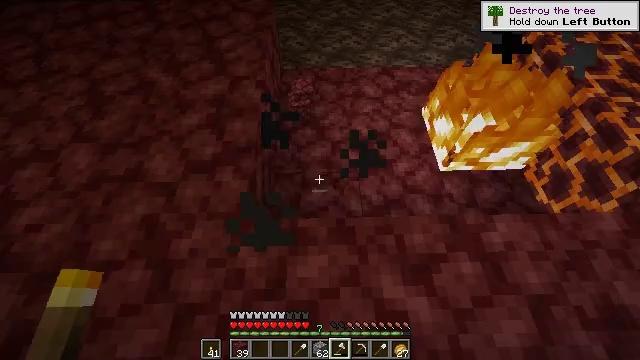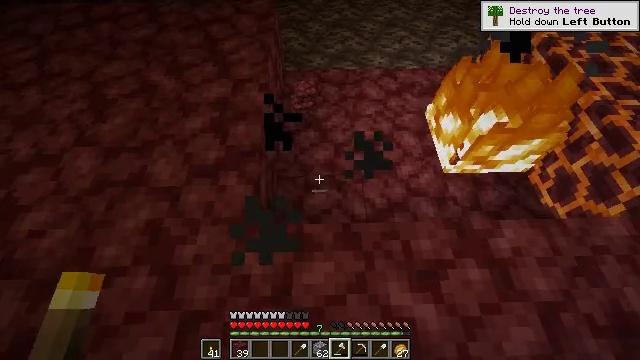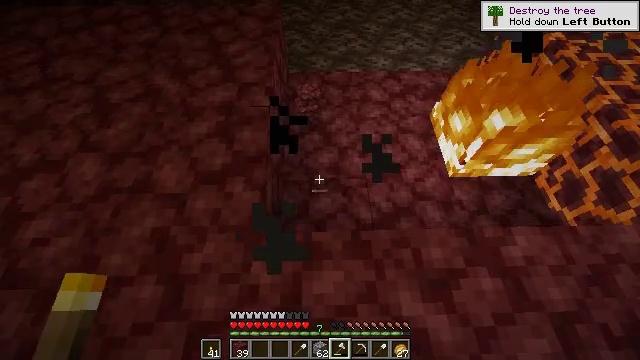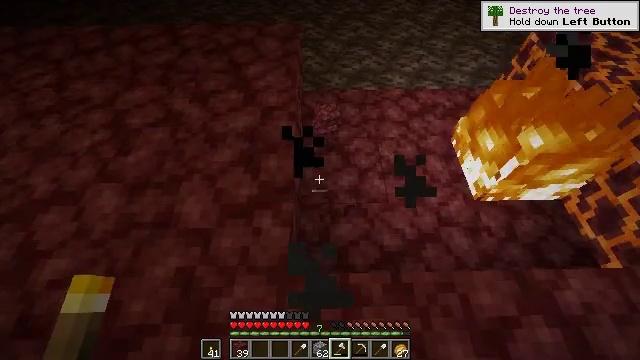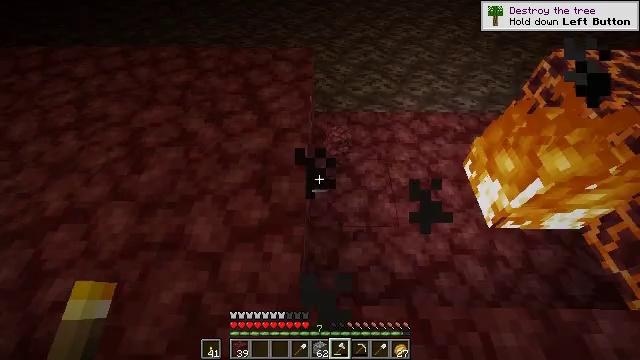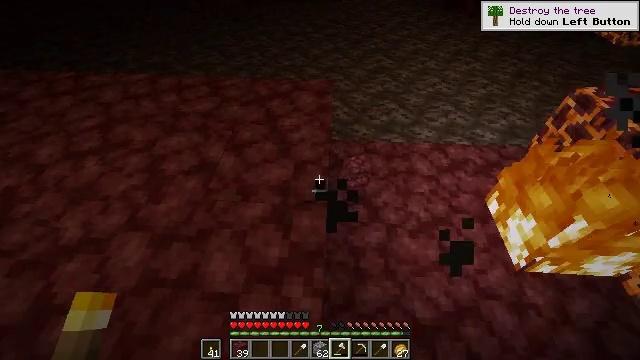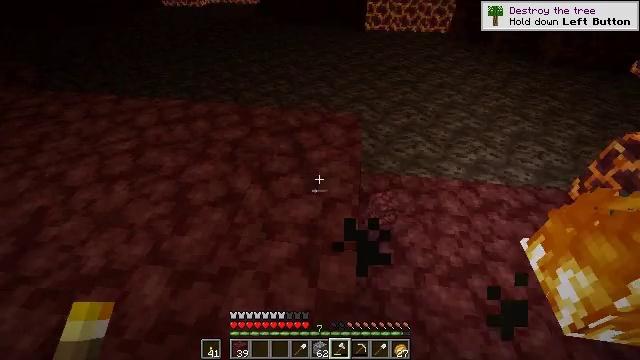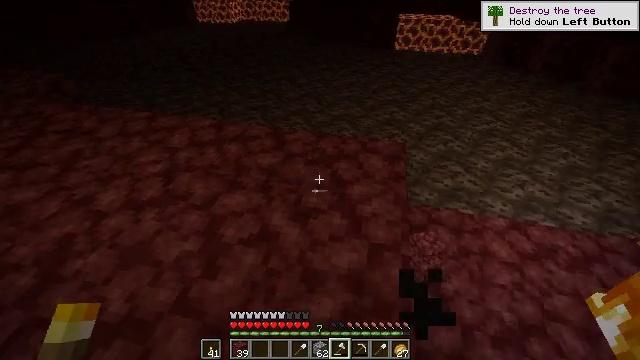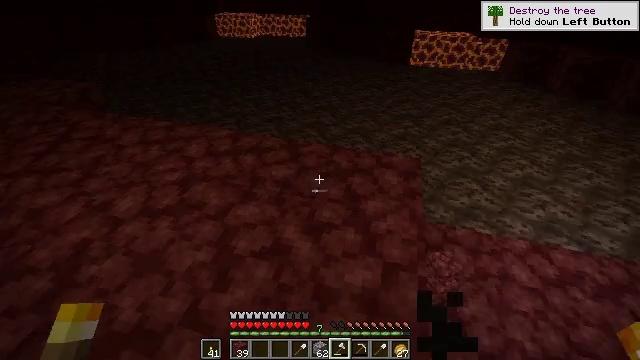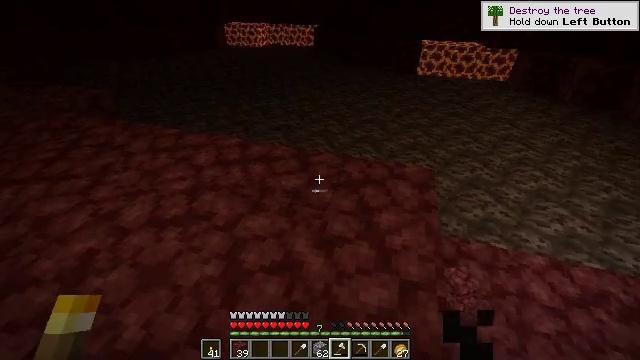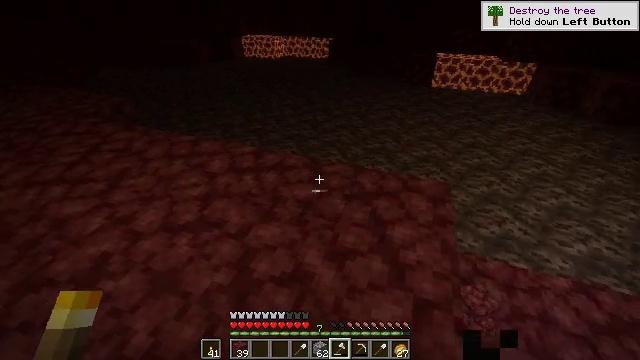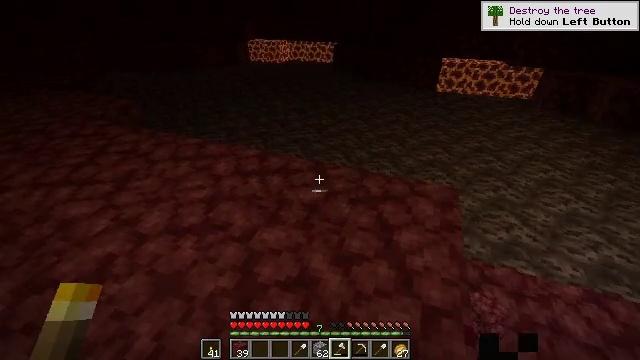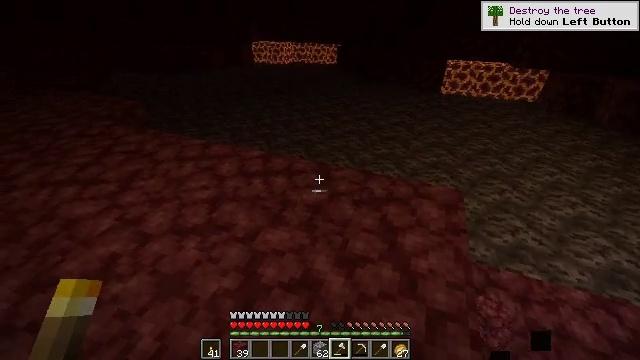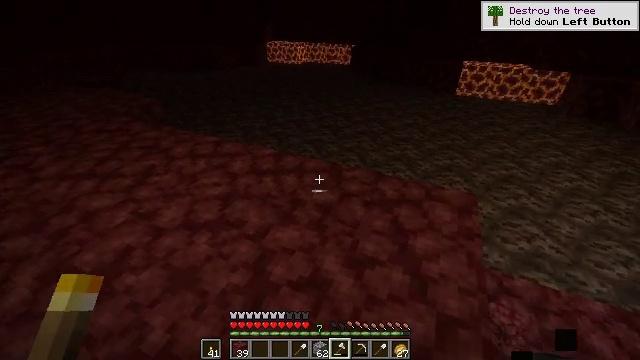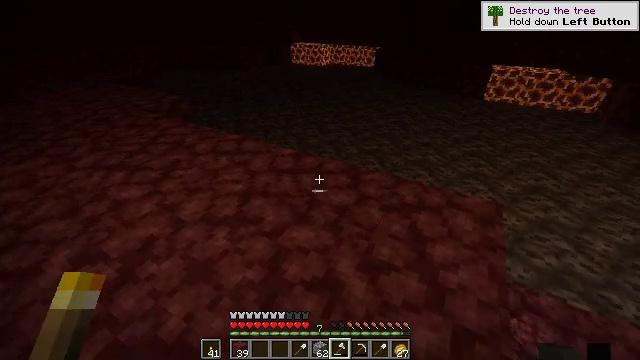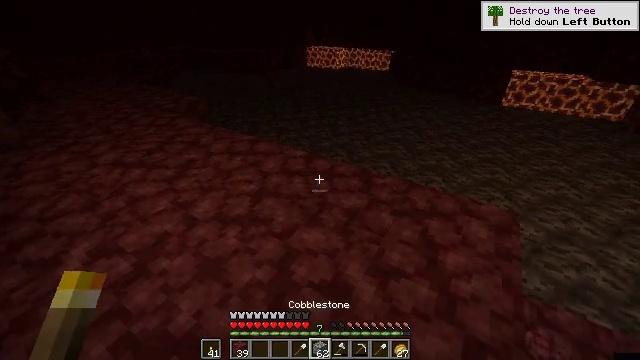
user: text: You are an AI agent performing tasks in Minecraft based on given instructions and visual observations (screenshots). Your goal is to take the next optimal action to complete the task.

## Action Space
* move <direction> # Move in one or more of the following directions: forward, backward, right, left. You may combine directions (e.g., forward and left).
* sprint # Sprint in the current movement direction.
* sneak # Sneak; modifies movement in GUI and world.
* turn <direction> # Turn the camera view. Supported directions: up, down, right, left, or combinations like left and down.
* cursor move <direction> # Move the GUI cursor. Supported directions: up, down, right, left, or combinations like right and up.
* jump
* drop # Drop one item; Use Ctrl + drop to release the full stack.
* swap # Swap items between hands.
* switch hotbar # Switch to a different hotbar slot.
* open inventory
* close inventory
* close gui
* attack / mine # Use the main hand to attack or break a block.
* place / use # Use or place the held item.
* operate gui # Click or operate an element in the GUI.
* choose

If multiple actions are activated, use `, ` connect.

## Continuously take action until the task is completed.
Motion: motion action
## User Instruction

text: Dig soul sand to use for potions.
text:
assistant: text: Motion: move forward and move left
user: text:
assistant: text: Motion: move forward and move left
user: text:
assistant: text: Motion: move forward and move left, turn up
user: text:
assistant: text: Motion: move forward and move left, turn left and up
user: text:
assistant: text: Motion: move forward and move left, turn left and up
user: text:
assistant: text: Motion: move forward and move left, turn left and up
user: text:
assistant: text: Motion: move forward and move left, turn left and up
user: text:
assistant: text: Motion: turn left and up
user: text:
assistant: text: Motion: turn left and up
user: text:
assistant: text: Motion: turn left and up
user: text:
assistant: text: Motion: no_op
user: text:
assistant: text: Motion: no_op
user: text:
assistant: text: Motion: turn left
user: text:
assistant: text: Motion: turn left
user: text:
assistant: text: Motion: turn left
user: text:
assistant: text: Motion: turn left
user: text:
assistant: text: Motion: no_op
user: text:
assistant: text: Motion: no_op
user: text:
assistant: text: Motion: move forward
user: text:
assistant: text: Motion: move forward
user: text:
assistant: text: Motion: move forward
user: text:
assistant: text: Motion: move forward
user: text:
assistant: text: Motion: move forward
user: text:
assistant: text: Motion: move forward, turn left and up
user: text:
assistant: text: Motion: move forward, turn left and up
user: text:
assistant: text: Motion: move forward, turn left and up
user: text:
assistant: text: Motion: move forward, turn left
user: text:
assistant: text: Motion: move forward
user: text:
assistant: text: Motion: move forward
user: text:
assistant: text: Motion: move forward, sprint